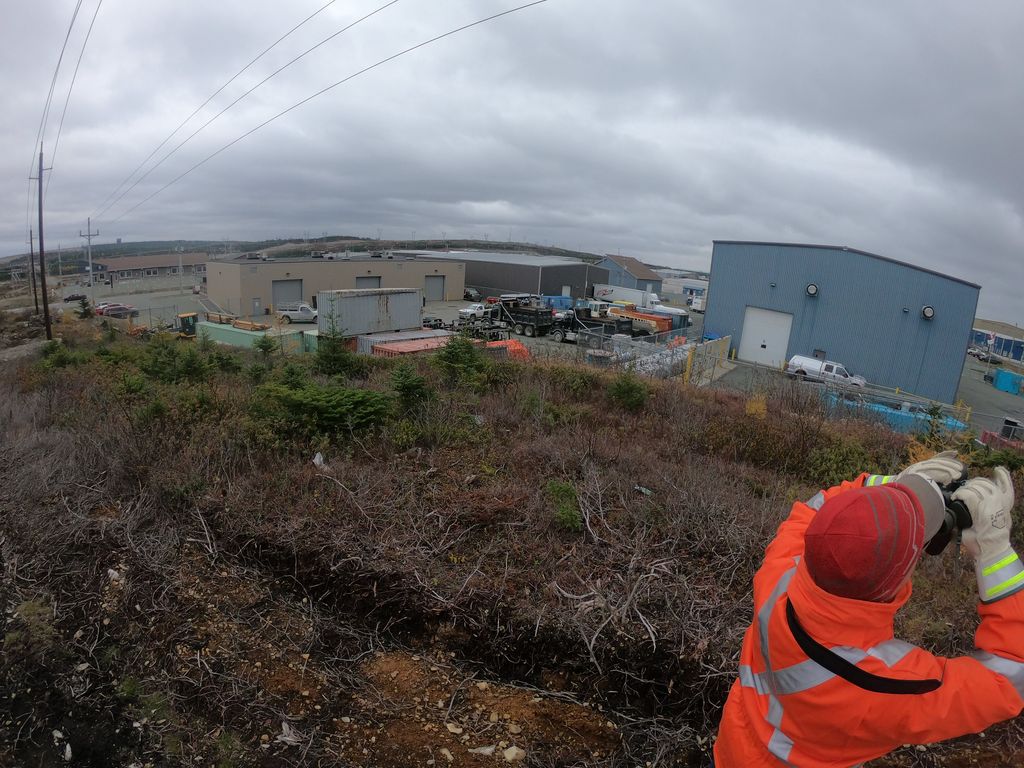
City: st_johns